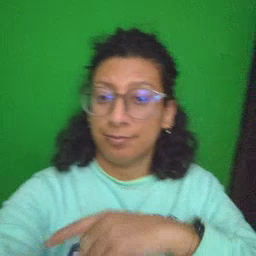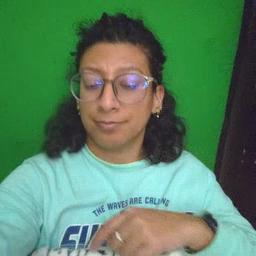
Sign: cute